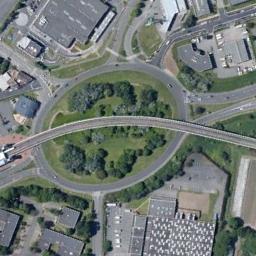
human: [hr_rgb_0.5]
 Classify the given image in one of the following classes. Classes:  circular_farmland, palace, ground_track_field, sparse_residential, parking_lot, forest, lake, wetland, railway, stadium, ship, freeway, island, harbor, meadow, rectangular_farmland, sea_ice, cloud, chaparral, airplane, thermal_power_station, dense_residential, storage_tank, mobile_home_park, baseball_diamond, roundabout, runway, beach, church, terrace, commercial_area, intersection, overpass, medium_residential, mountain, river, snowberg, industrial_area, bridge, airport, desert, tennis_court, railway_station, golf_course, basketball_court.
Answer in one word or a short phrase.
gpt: overpass